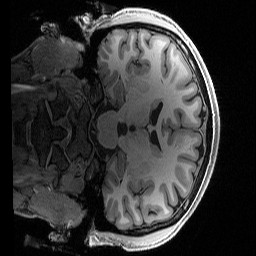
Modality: T1w
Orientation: coronal
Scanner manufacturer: siemens
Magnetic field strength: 3 T
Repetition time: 2.5 s
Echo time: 0.0029 s